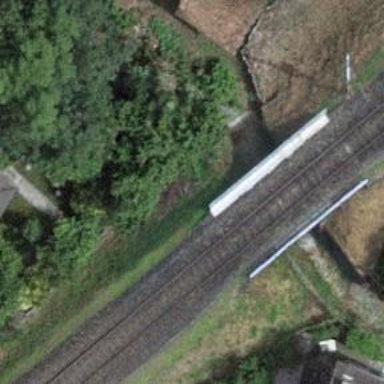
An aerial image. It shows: Railway bridge with electrified contact line. There is one track on the bridge.